Question: I'm trying to get sum of some values by grouping and I'm stuck. This is the sample structure of my table:

What I want to get is:
The trick is that I need to display a zero or a null value if a user is in a project and the user doesn't have any work time yet.
Example result should be like this:
'''
Username Project Total Time
User1 Project1 15
User1 Project2 --
User2 Project1 10
'''
How can I accomplish this?
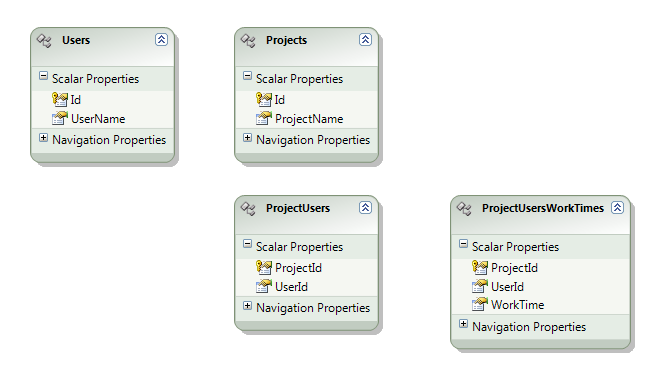
Answer: This scary select would work, once you add references (navigational properties)
'''
db.Users.SelectMany(
x=> x.Projects
.Select(i=>
new
{
User = x.Name,
Project = i.Name,
WorkTime = (int?)i.UserWorkTimes.Sum(t=>t.WorkTime)
})
);
'''
My assumptions are
1. WorkTime is of int type.
2. Nav.property from Projects To ProjectUserWorkTimes is called UserWorkTimes
3. Nav.property from Users to Projects is called Projects